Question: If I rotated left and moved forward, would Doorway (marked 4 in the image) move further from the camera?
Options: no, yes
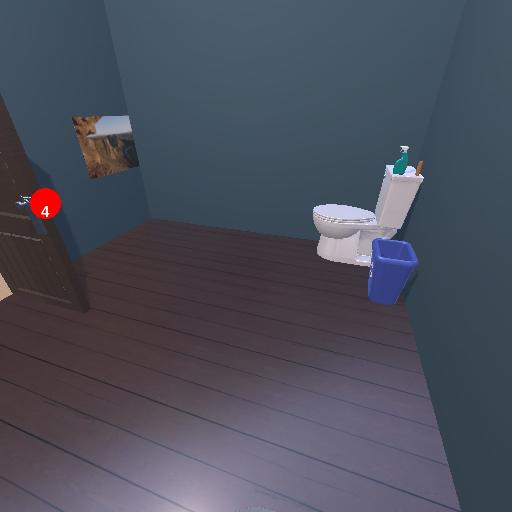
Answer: no